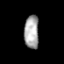
Tissue: prostate
Cell type: Epithelial cells
Senescence score: 0.3052
Nuclear area (px): 477
Mean DAPI intensity: 167.644